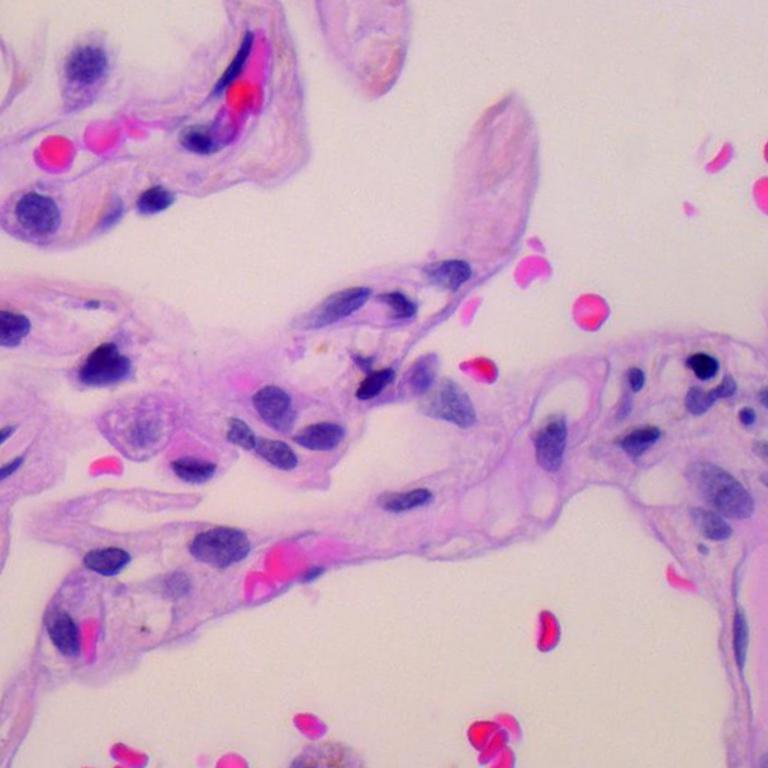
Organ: lung
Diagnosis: benign